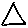
Label: triangle